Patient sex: M
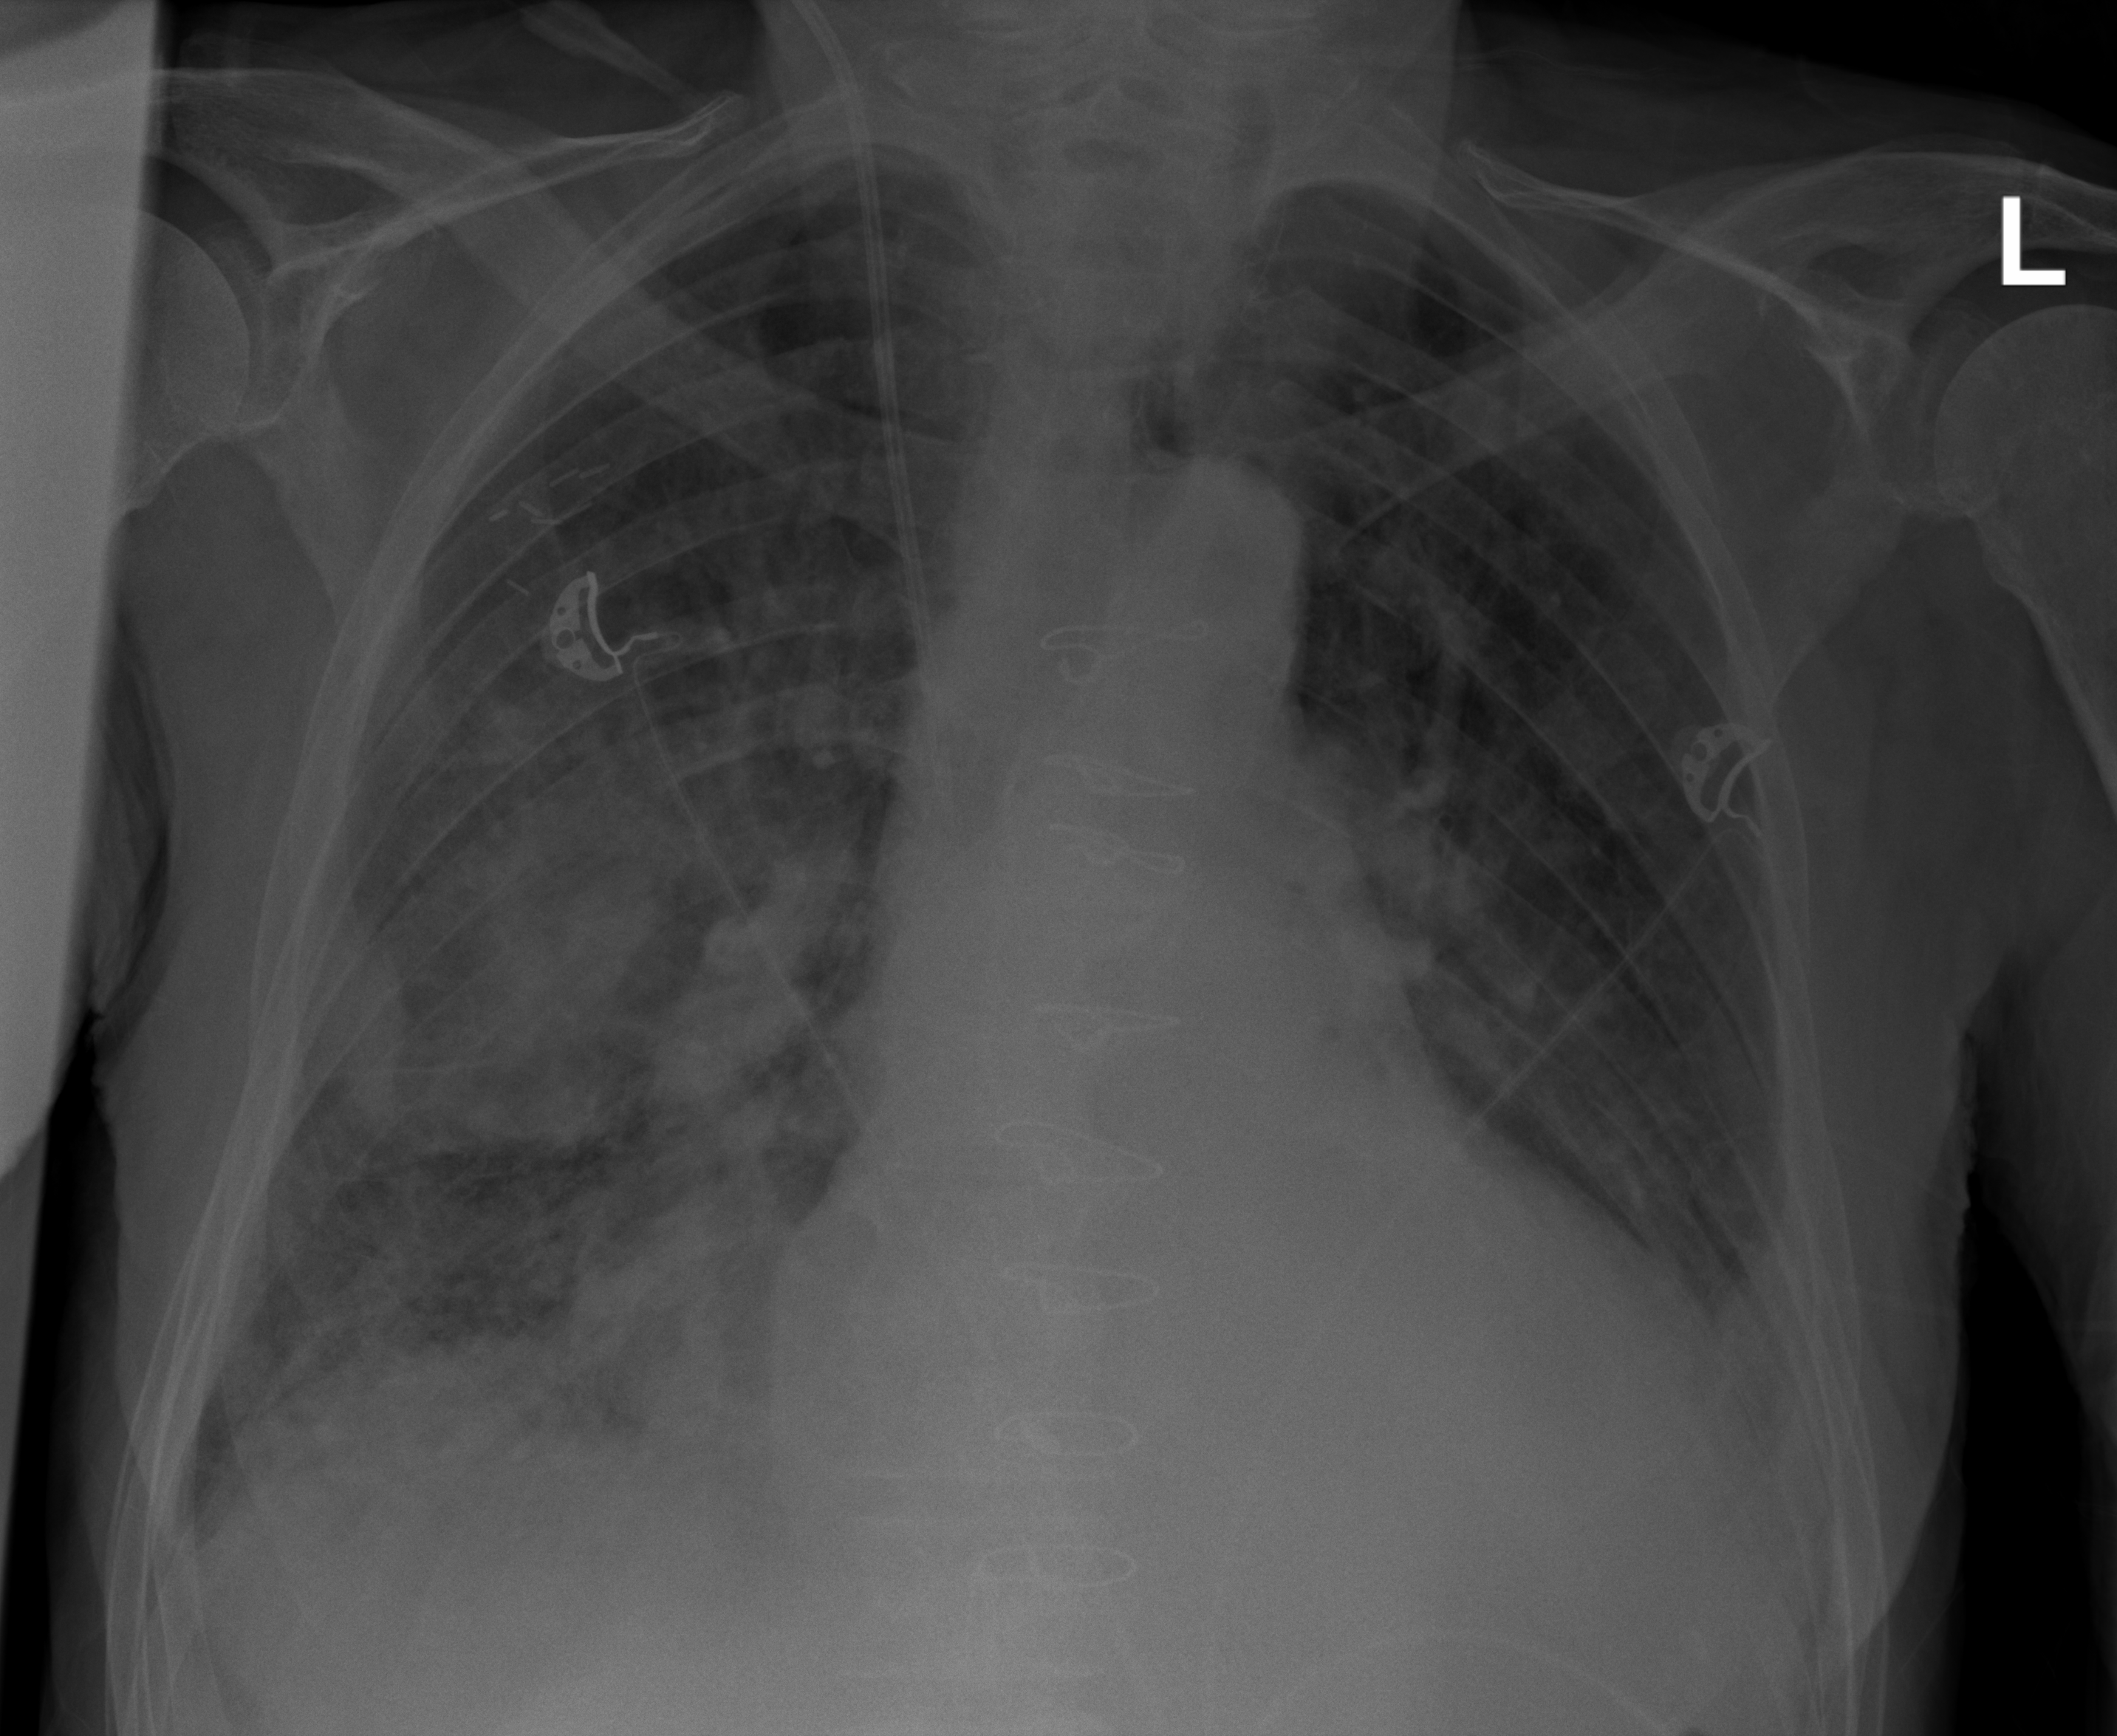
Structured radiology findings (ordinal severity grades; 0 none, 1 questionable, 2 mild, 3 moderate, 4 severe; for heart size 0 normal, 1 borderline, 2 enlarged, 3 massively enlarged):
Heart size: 2
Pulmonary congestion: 1
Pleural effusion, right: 3
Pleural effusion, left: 2
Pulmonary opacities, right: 3
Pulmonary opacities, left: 1
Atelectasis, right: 3
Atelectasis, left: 2